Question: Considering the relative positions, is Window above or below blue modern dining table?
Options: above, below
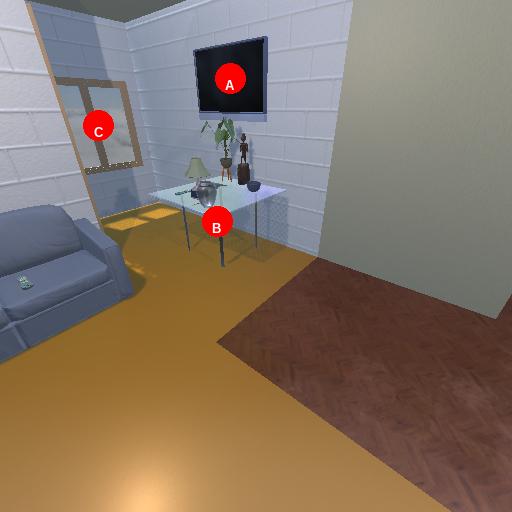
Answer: above